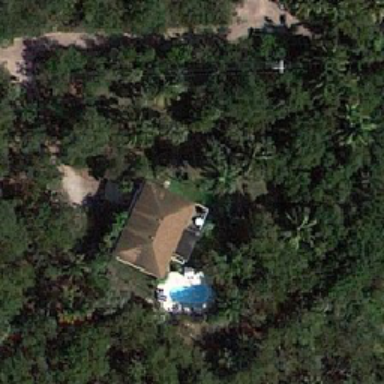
There was a yellow house in the center of the forest .